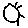
Label: sun